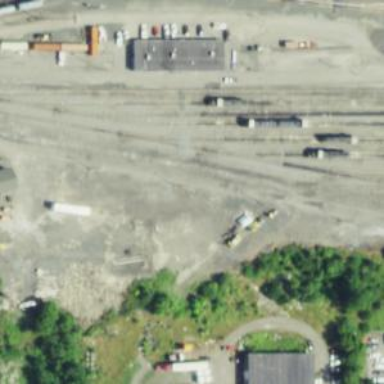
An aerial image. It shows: Railway yard.